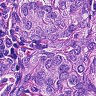
Metastatic tissue present: yes